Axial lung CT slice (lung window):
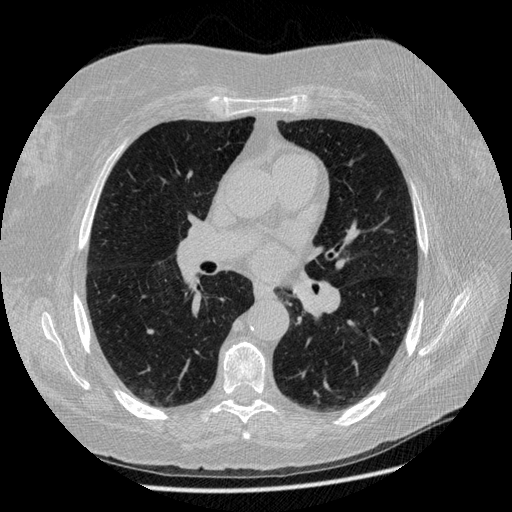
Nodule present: no